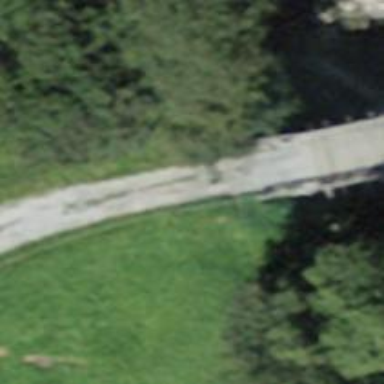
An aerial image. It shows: Track road on bridge.